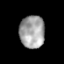
Tissue: prostate
Cell type: Myeloid cells
Senescence score: 0.192
Nuclear area (px): 801
Mean DAPI intensity: 163.433